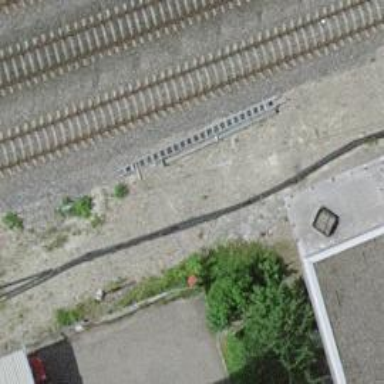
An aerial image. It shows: Abandoned railway spur with one track.